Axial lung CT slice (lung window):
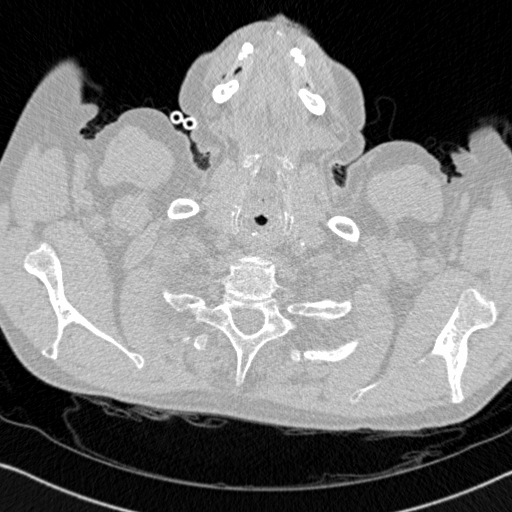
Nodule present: no